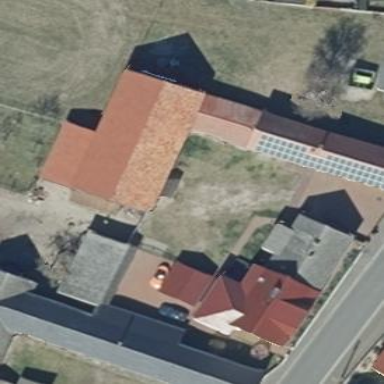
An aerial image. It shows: Building with red gabled roof oriented along its length.